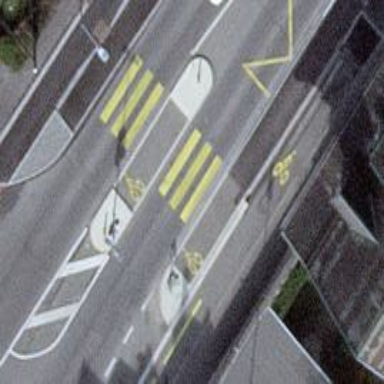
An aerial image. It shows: Uncontrolled road crossing with pedestrian island.